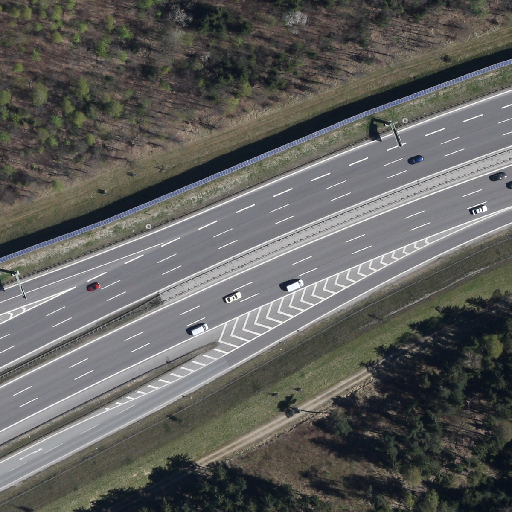
Referring expression: vehicle